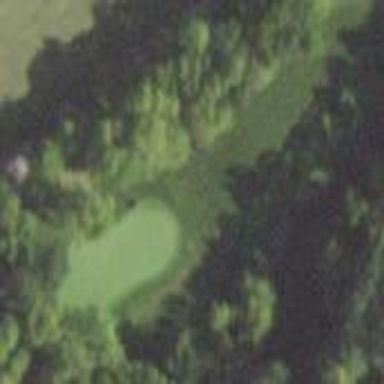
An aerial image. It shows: Rough area in golf course.